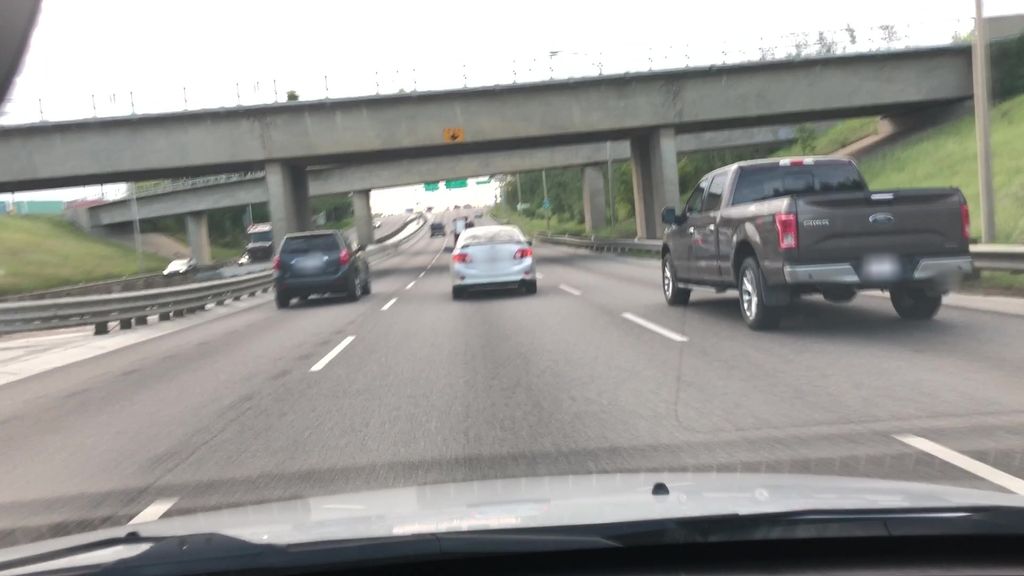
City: edmonton